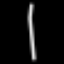
Label: line